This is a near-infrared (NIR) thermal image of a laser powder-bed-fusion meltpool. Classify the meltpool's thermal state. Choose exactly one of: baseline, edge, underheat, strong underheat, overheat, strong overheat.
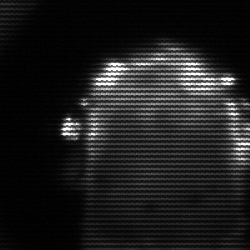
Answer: baseline